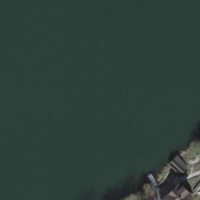
EUNIS habitat code: 14
Species observed at this site:
Lythrum salicaria
Lamium galeobdolon